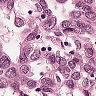
Metastatic tissue present: yes